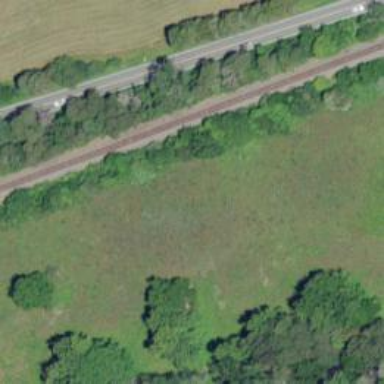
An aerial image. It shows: Railway track.